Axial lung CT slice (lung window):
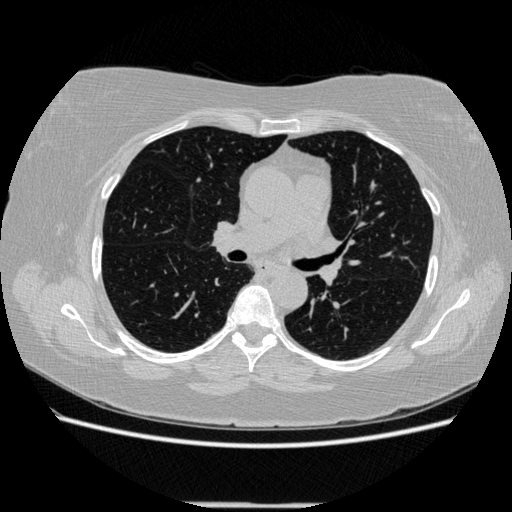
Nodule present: no